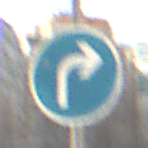
Verkehrszeichen: VorgeschriebeneFahrtrichtungRechts
Umgebung: Outdoor, Urban
Tageszeit: MorningAfternoon
Wetter: PartlyCloudy
Licht: Natural
Jahreszeit: NotSpecified
Kontrast: HighContrast